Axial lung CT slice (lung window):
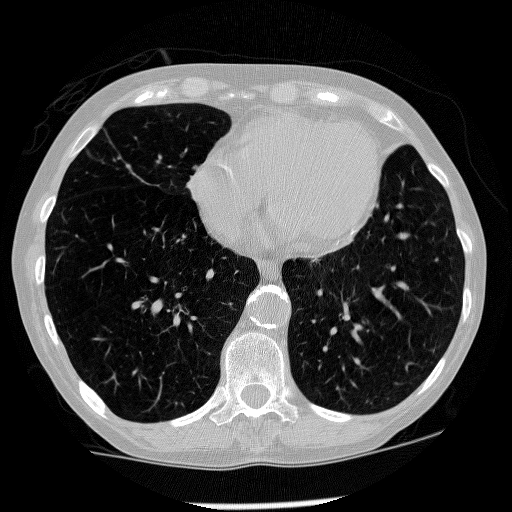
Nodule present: no